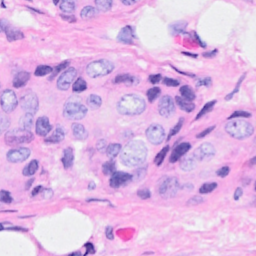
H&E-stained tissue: Breast